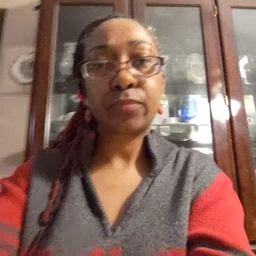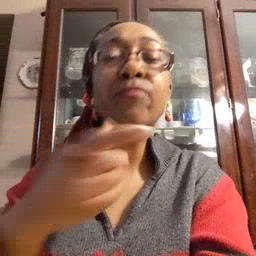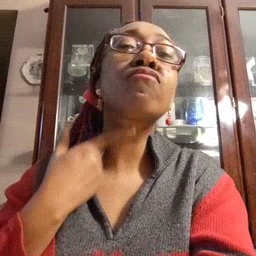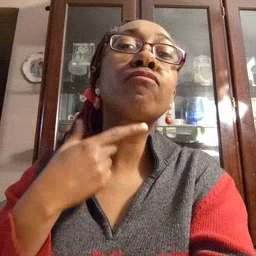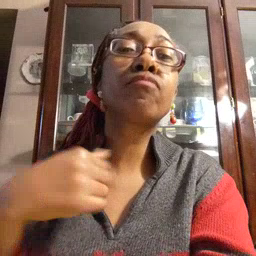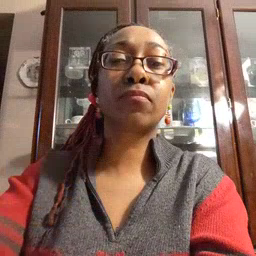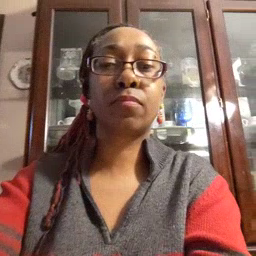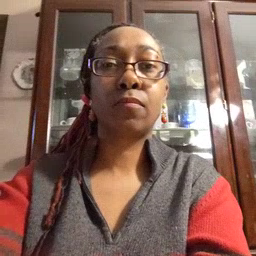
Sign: thirsty